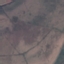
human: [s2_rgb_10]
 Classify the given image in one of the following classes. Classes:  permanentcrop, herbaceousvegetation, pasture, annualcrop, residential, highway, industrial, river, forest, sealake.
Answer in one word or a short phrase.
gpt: HerbaceousVegetation